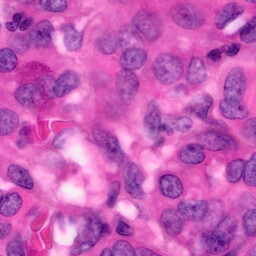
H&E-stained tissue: Pancreatic